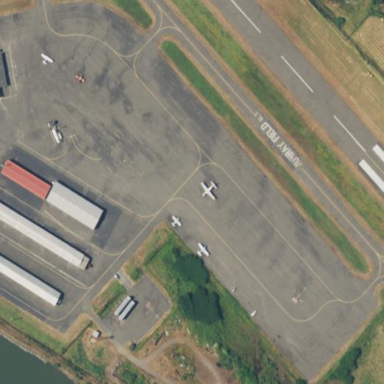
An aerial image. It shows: Apron at the airport.